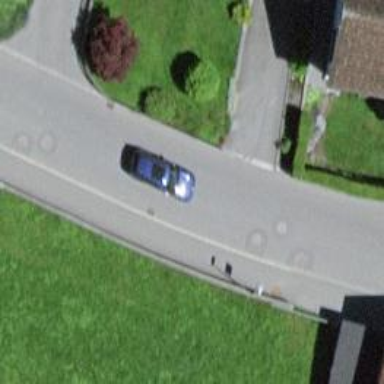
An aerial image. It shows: Smooth asphalt road in residential area.